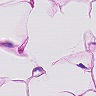
Metastatic tissue present: no